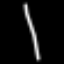
Label: line